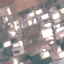
Land use / land cover: Industrial